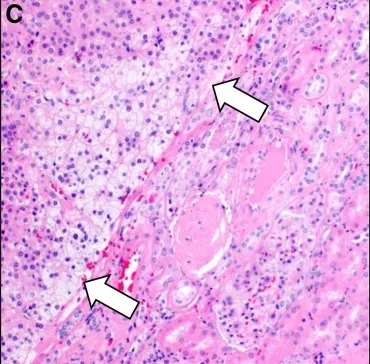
Pathologic findings establishing diagnosis. (C) No capsule is seen between the adrenocortical adenoma (white arrows) and adjacent kidney.
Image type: pathology (h&e)